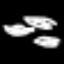
Label: leaf